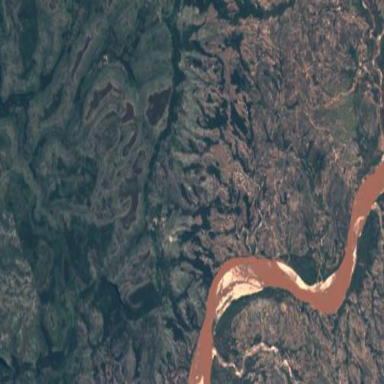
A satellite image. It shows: River flowing through natural landscape.